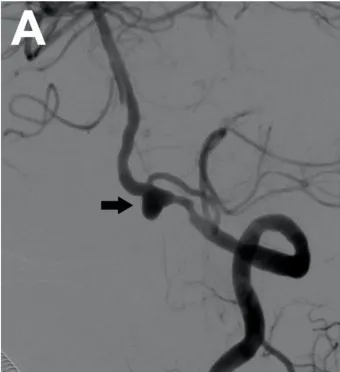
A 75-year-old man with severe stenosis in the left vertebral artery origin (the white arrow) coexisted with an ipsilateral unruptured vertebral aneurysm (black arrow), measuring 5.5 mm (A,B). A single-stage endovascular procedure was implemented. After stent-assisted embolization of the ipsilateral tandem aneurysm, stent placement of left vertebral artery origin was applied.
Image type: radiology (ct)